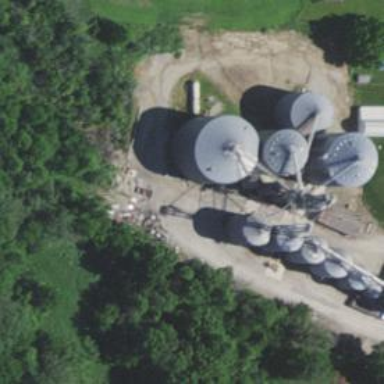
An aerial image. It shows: Silo.